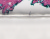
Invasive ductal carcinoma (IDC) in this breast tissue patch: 0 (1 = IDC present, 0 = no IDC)